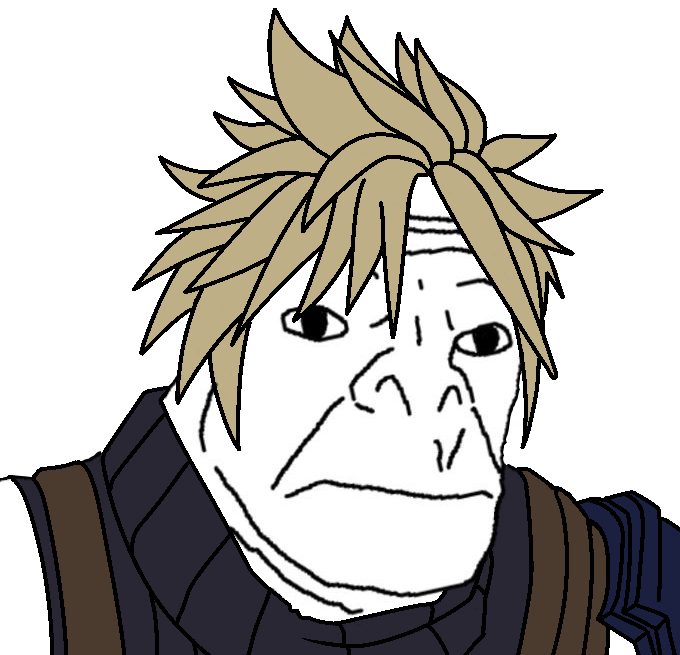
Label: 5_Craig